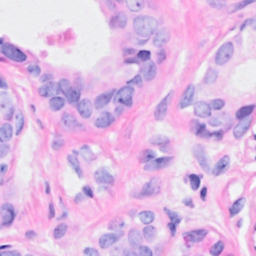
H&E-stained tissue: Breast